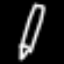
Label: pencil